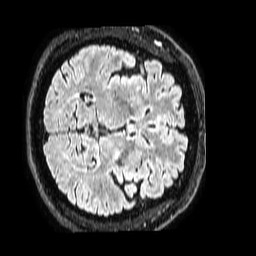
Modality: FLAIR
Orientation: axial
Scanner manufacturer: philips
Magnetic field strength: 1.5 T
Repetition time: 4.8 s
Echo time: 0.3 s